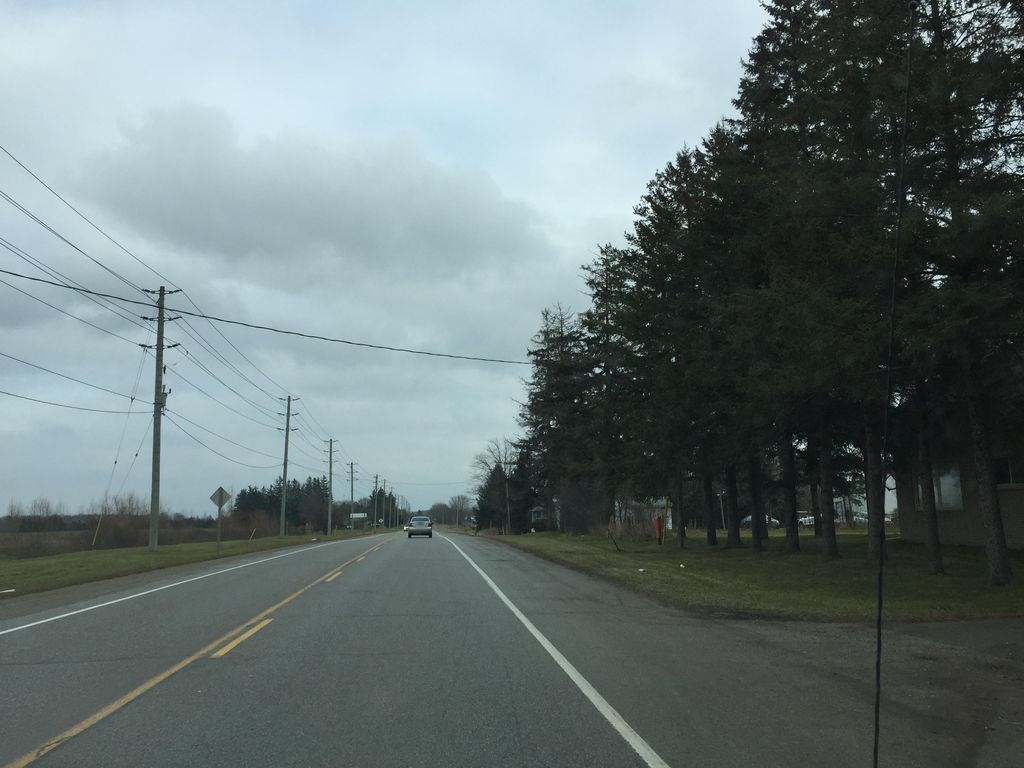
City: kitchener-waterloo